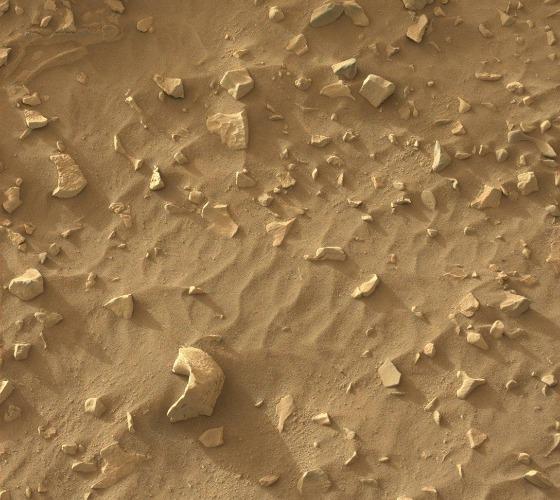
Terrain classes present: Bedrock, Gravel / Sand / Soil, Rock, Shadow